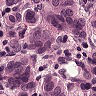
Metastatic tissue present: yes